Question: Scenario
1.- Create and load a UserStore
2.- Get first record
3.- This record has a ordersStore (auto-generated, so far as expected)
4.- Then get first record of ordersStore, look for productosStore although a look to raw config shows array products.
any known issues for Sencha Touch 2.2.1 regarding this?
Dummy demo code:
'''
Ext.define('Myapp.model.User', {
extend : 'Ext.data.Model',
config : {
fields : [
{
name : 'name',
type : 'string'
}
],
hasMany : [
{
model : 'Myapp.model.Order',
name : 'orders',
associationsKey : 'orders'
}
]
}
});
Ext.define('Myapp.model.Order', {
extend : 'Ext.data.Model',
config : {
fields : [
{
name : 'orderName',
type : 'string'
}
],
hasMany : [
{
model : 'Myapp.model.Product',
name : 'products',
associationsKey : 'products'
}
]
}
});
Ext.define('Myapp.model.Product', {
extend : 'Ext.data.Model',
config : {
fields : [
{
name : 'productName',
type : 'string'
}
]
}
});
'''

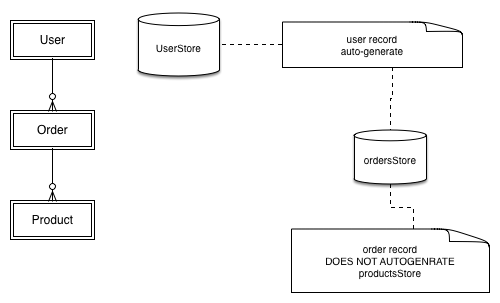
Answer: '''
hasMany : [
{
model : 'Myapp.model.Product',
name : 'products',
associationsKey : 'products',
autoLoad : true // < -----------THIS ONE MAKED IT
}
]
'''
thanks @_ErnestoR